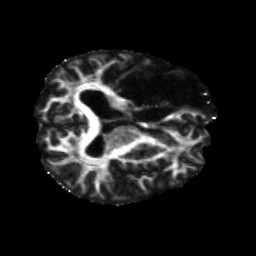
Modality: FA
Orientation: axial
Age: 60
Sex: male
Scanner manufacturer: siemens
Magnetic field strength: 3 T
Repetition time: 5.47 s
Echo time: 0.0854 s